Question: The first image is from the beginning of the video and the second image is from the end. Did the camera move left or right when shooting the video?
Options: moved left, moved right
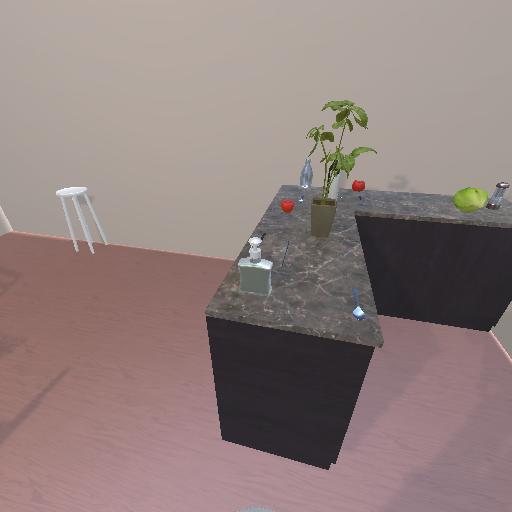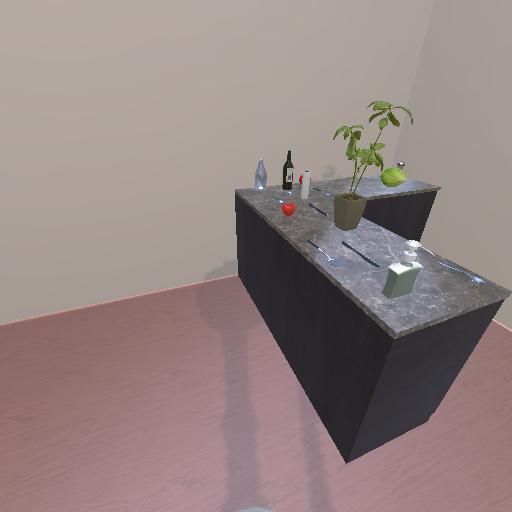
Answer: moved left